Question: Currently I'm seeking for a rather fast and reasonably accurate algorithm in C#/.NET to do these steps in code:
1. Load an image into memory.
2. Starting from the color at position (0,0), find the unoccupied space.
3. Crop away this unnecessary space.
I've illustrated what I want to achieve:

What I can imagine is to get the color of the pixel at (0,0) and then do some 'unsafe' line-by-line/column-by-column walking through all pixels until I meet a pixel with another color, then cut away the border.
I just fear that this is really really slow.
Are you aware of any quick algorithmns (ideally without any 3rd party libraries) to cut away "empty" borders from an in-memory image/bitmap?
Side-note: The algorithm should be "reasonable accurate", not 100% accurate. Some tolerance like one line too much or too few cropped would be way OK.
I've just finished implementing my brute force algorithm in the simplest possible manner. <URL>.
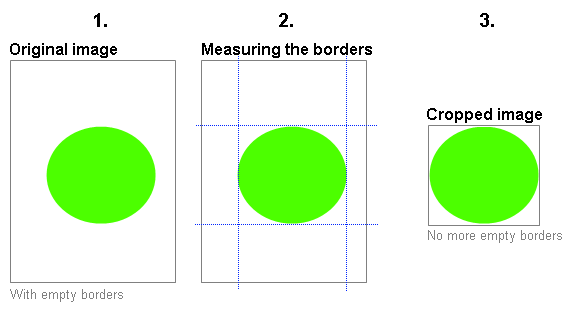
Answer: If you know your image is centered, you might try walking diagonally ( ie (0,0), (1,1), ...(n,n) ) until you have a hit, then backtrack one line at a time checking until you find an "empty" line (in each dimension). For the image you posted, it would cut a lot of comparisons.
You should be able to do that from 2 opposing corners concurrently to get some multi-core action.
Of course, hopefully you dont it the pathelogical case of 1 pixel wide line in the center of the image :) Or the doubly pathological case of disconnected objects in your image such that the whole image is centered, but nothing crosses the diagonal.
One improvement you could make is to give your "hit color" some tolerance (adjustable maybe?)